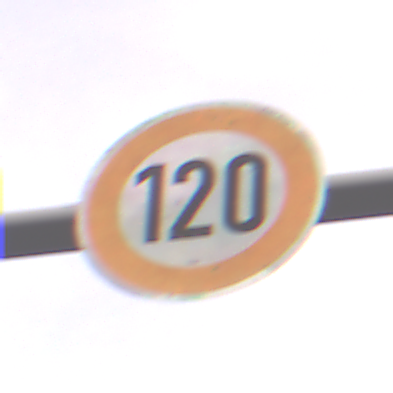
Verkehrszeichen: Geschwindigkeit120
Umgebung: Outdoor, Urban
Tageszeit: MorningAfternoon
Wetter: Overcast
Licht: Natural
Jahreszeit: NotSpecified
Kontrast: LowContrast